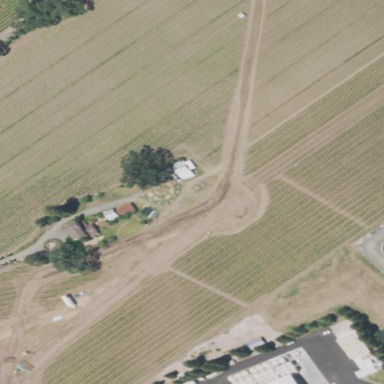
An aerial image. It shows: Vineyard growing wine grapes.